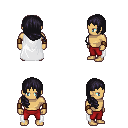
a pixel art fantasy rpg character, male body template, human, tanned skin, white cape, red pants, raven right-swept hairstyle, leather bracers, four views (front, back, left, right), 2x2 character sprite sheet, small pixel art, hard edges, no anti-aliasing